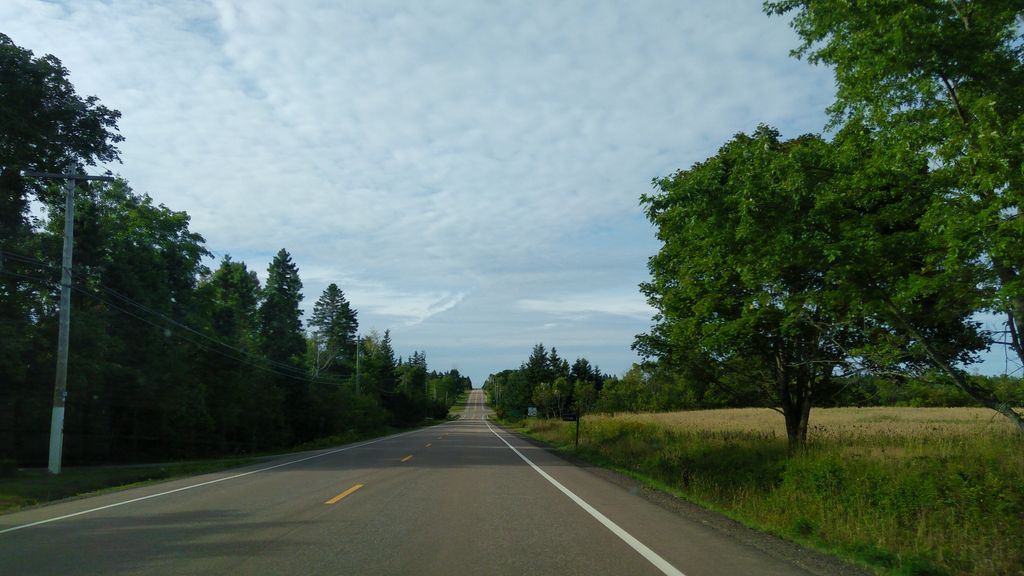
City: charlottetown